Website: home-depot
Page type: cart
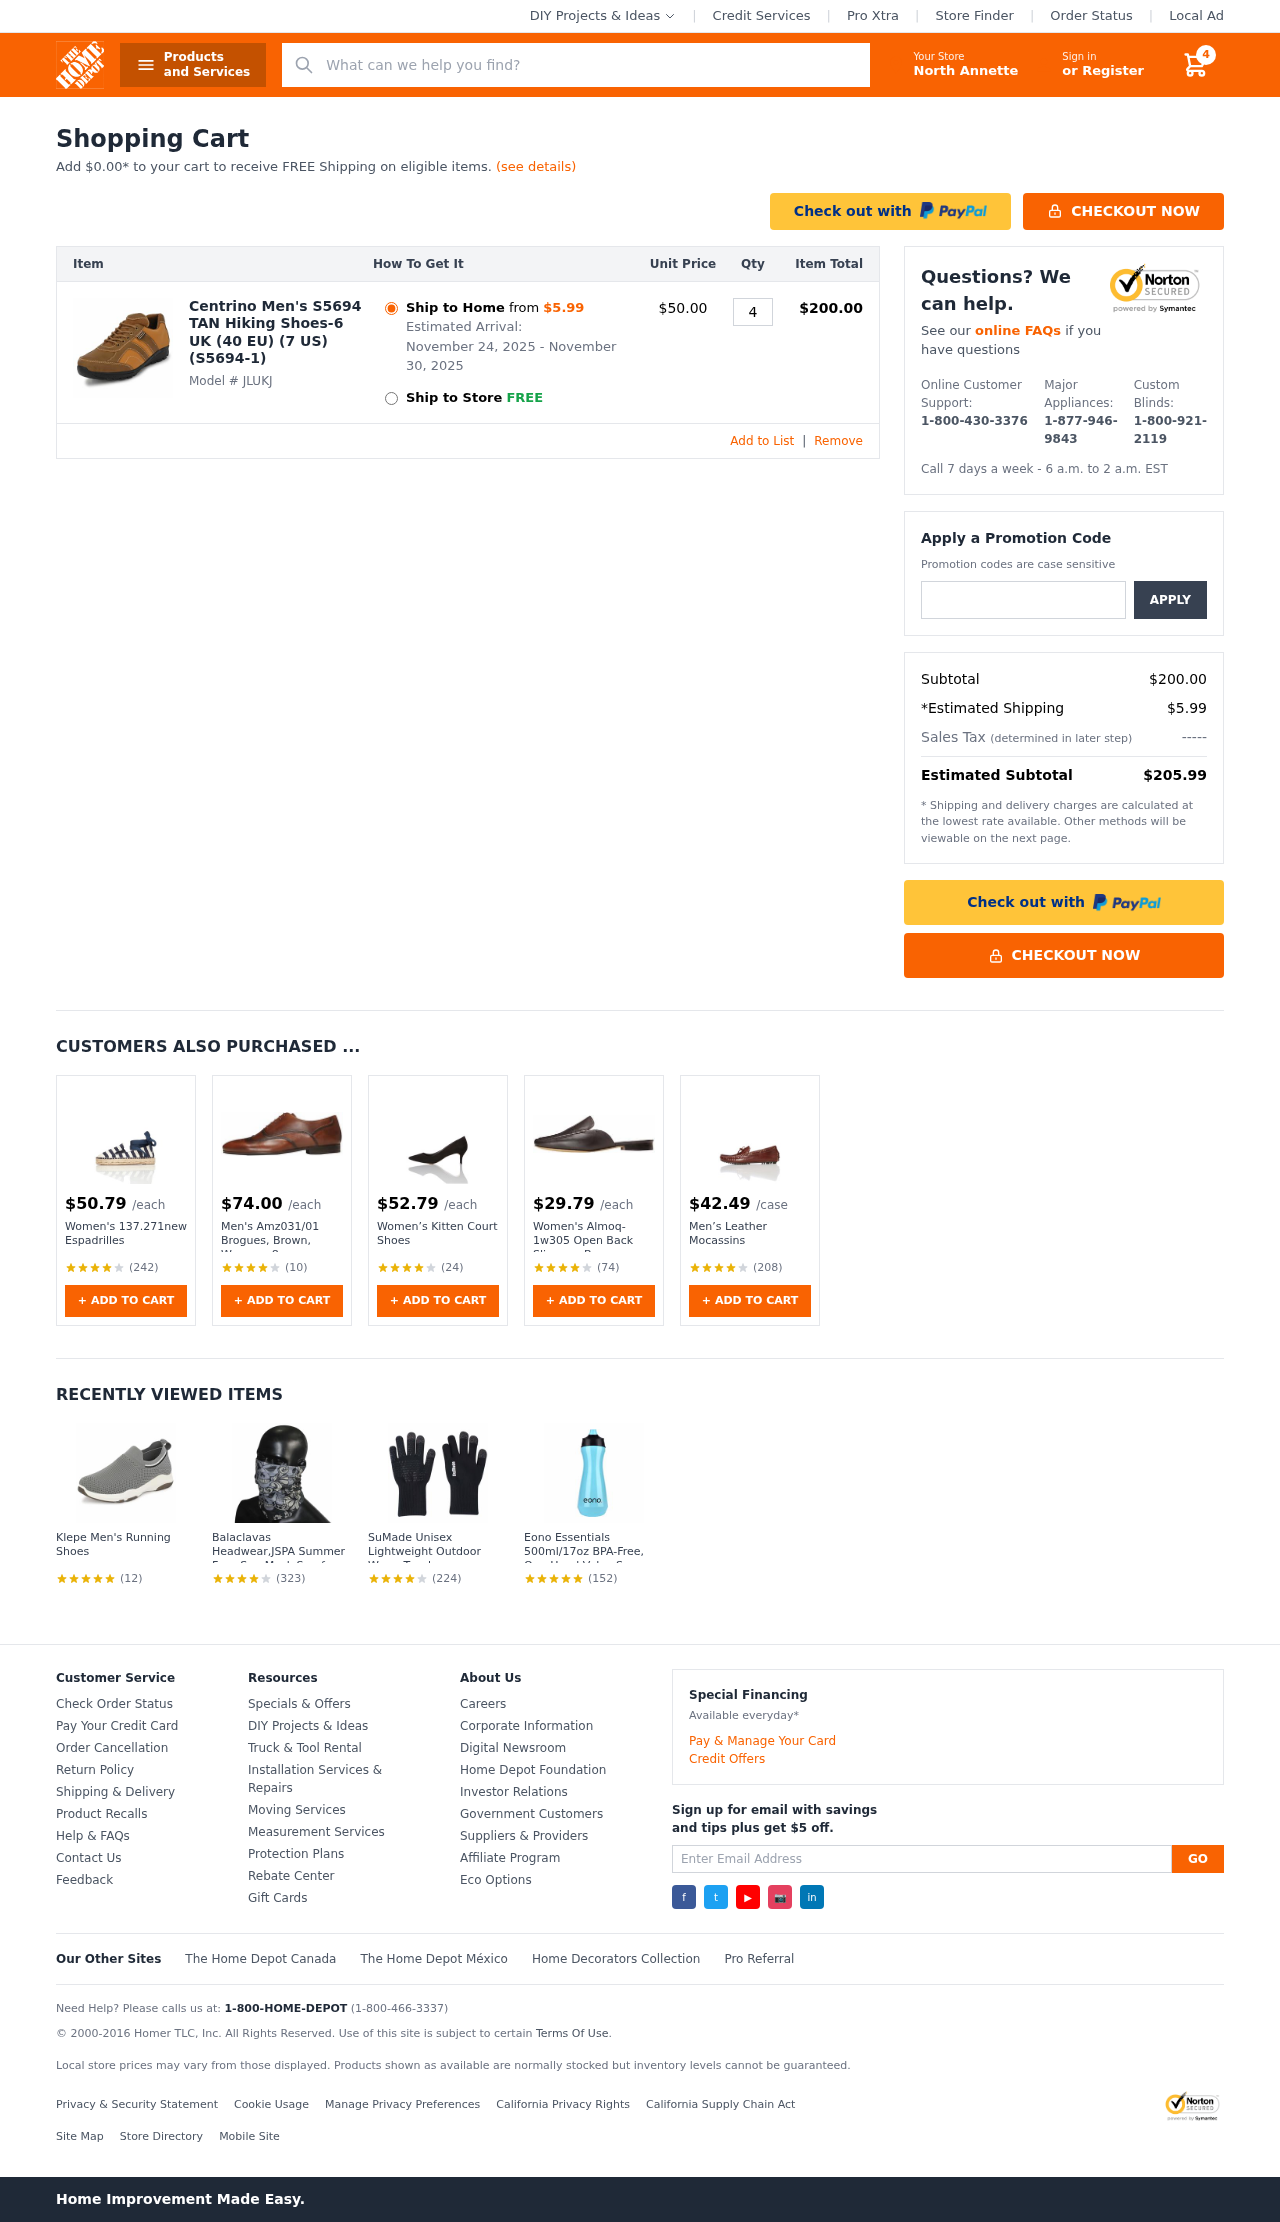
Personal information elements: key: PII_CITY
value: North Annette
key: PII_PROMO_CODE
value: ILQL08
Product elements: key: PRODUCT1_NAME
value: Centrino Men's S5694 TAN Hiking Shoes-6 UK (40 EU) (7 US) (S5694-1)
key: PRODUCT1_PRICE
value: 50
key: PRODUCT1_QUANTITY
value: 4
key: PRODUCT2_PRICE
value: $50.79
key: PRODUCT2_NAME
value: Women's 137.271new Espadrilles
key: PRODUCT2_NUM_RATINGS
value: (242)
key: PRODUCT3_PRICE
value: $74.00
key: PRODUCT3_NAME
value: Men's Amz031/01 Brogues, Brown, Womens 8
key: PRODUCT3_NUM_RATINGS
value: (10)
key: PRODUCT4_PRICE
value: $52.79
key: PRODUCT4_NAME
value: Women’s Kitten Court Shoes
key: PRODUCT4_NUM_RATINGS
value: (24)
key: PRODUCT5_PRICE
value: $29.79
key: PRODUCT5_NAME
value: Women's Almoq-1w305 Open Back Slippers, Brown Choco, 8 us
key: PRODUCT5_NUM_RATINGS
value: (74)
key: PRODUCT6_PRICE
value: $42.49
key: PRODUCT6_NAME
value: Men’s Leather Mocassins
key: PRODUCT6_NUM_RATINGS
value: (208)
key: PRODUCT7_NAME
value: Klepe Men's Running Shoes
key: PRODUCT7_NUM_RATINGS
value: (12)
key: PRODUCT8_NAME
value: Balaclavas Headwear,JSPA Summer Face Sun Mask Scarf Bandanas Neck Gaiter Cooling Face Cover Sun Prot
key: PRODUCT8_NUM_RATINGS
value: (323)
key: PRODUCT9_NAME
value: SuMade Unisex Lightweight Outdoor Warm Touchscreen Waterproof Windproof Running Driving Cycling Hiki
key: PRODUCT9_NUM_RATINGS
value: (224)
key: PRODUCT10_NAME
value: Eono Essentials 500ml/17oz BPA-Free, One-Hand Valve Squeeze Water Bottle (Blue)
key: PRODUCT10_NUM_RATINGS
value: (152)
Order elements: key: ORDER_NUM_ITEMS
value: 4
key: AMOUNT_TO_FREE_SHIPPING
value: $0.00
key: ORDER_SHIPPING_DATE
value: November 24, 2025
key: ORDER_DELIVERY_DATE
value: November 30, 2025
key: ORDER_ITEM_TOTAL
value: $200.00
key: ORDER_SUBTOTAL
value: $200.00
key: ORDER_SHIPPING_COST
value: $5.99
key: ORDER_TOTAL
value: $205.99
Search elements: key: HEADER_SEARCH
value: What can we help you find?